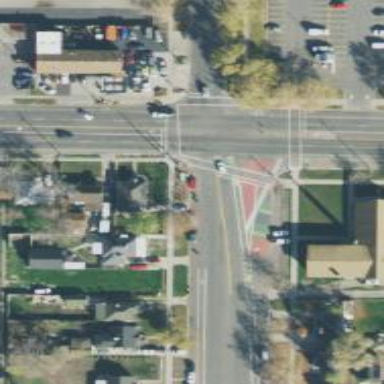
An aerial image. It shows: Asphalt footway with lined crossing markings.